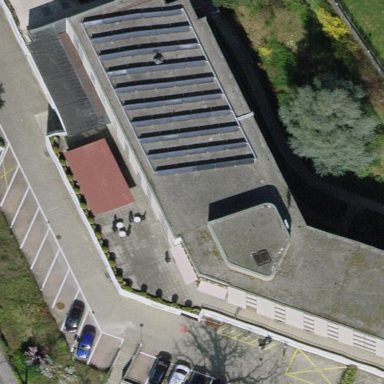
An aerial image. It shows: Building.